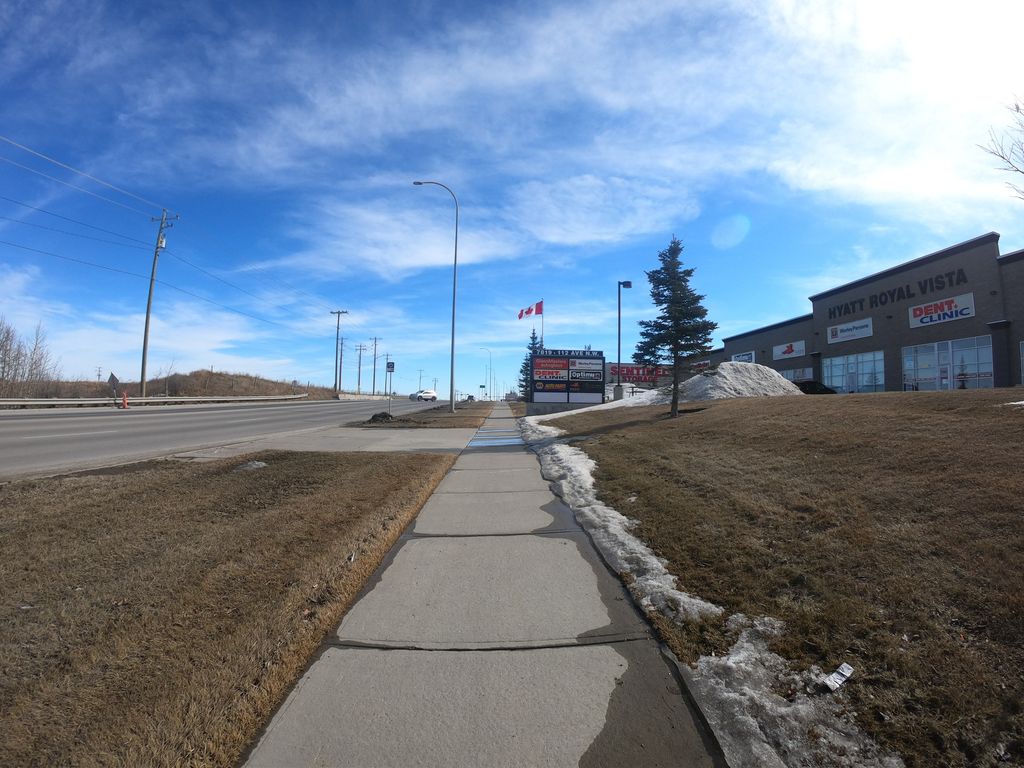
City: calgary